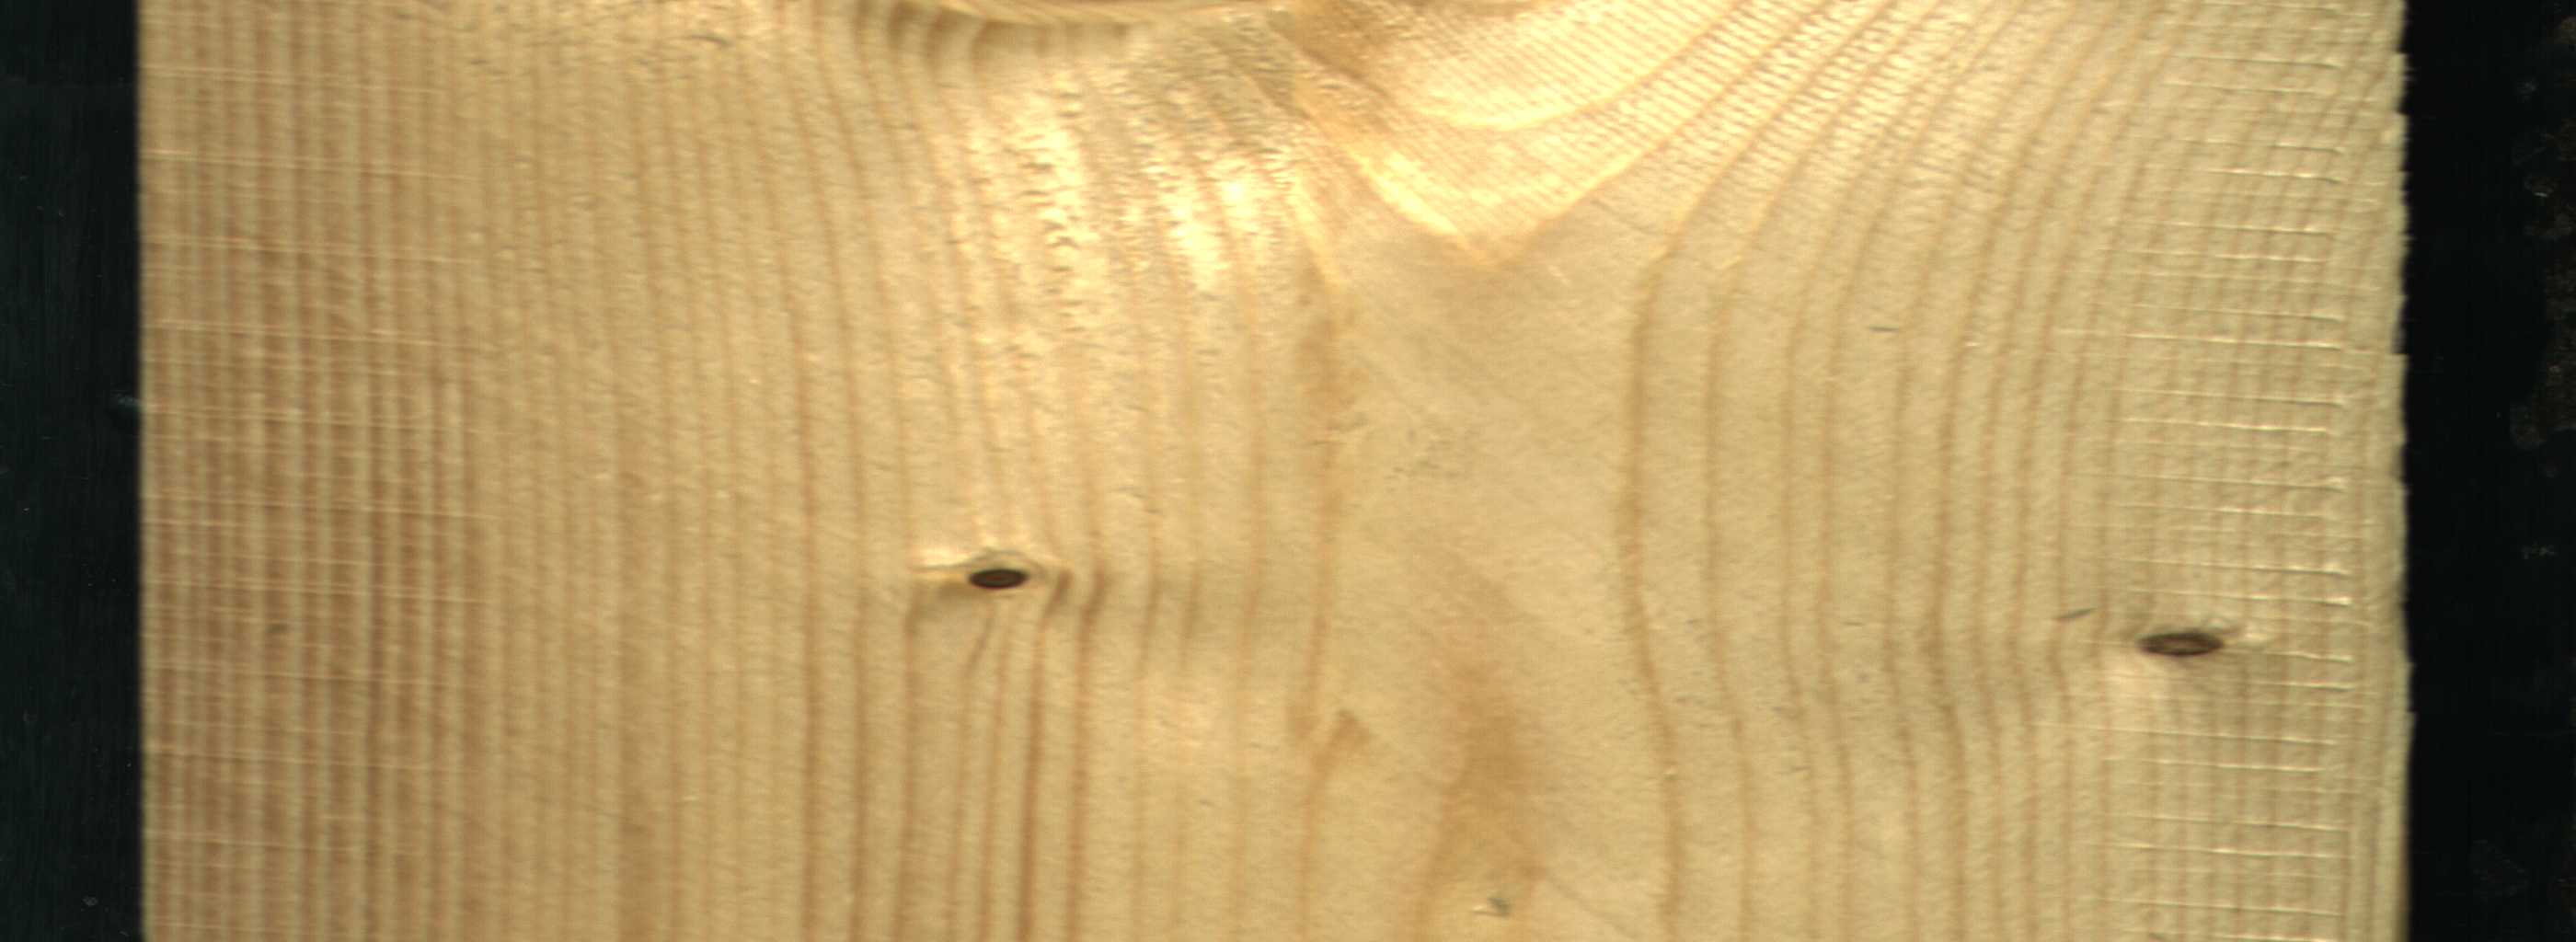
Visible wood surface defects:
Dead_Knot
Dead_Knot